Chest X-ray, PA view. Patient: 41 years old, sex F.
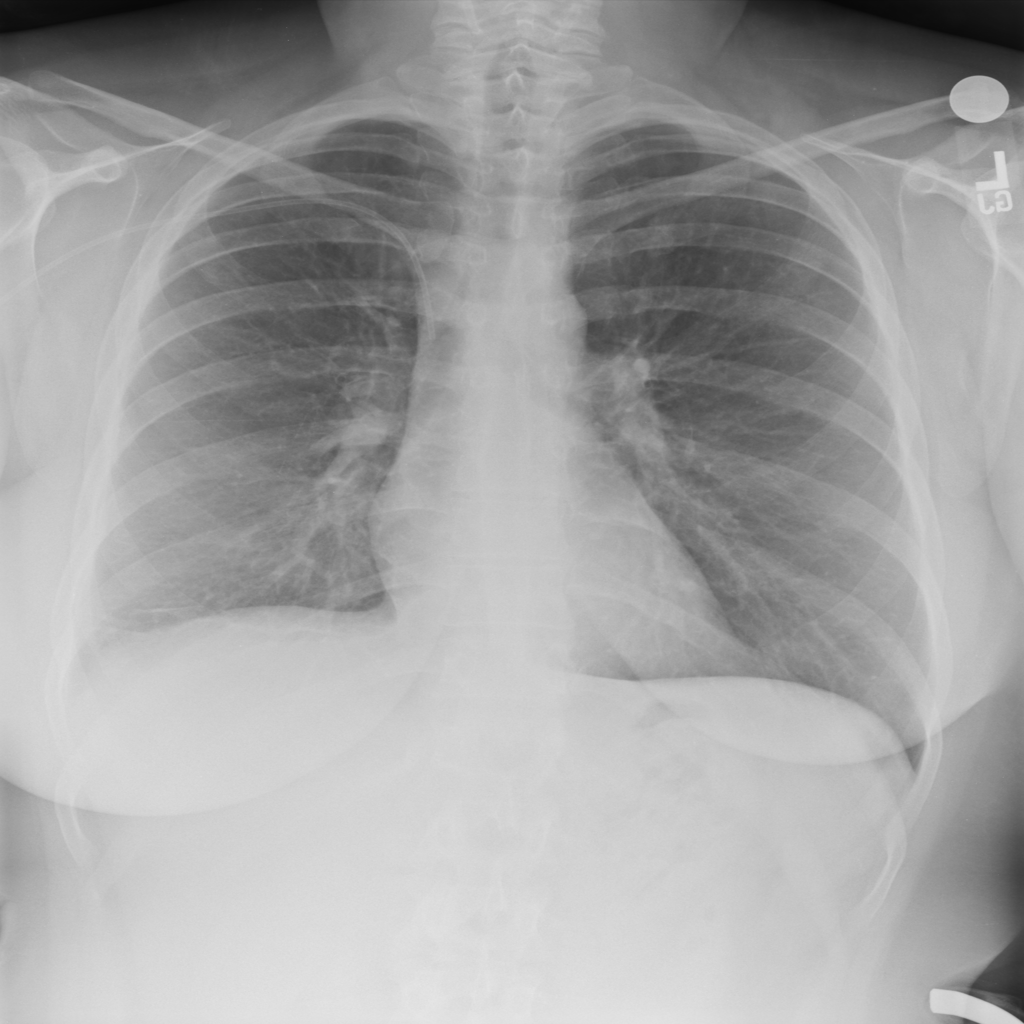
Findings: Atelectasis, Consolidation